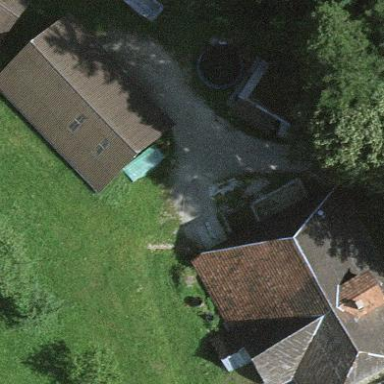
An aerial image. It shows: Farmyard in rural farm setting.